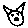
Label: cat